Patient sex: M
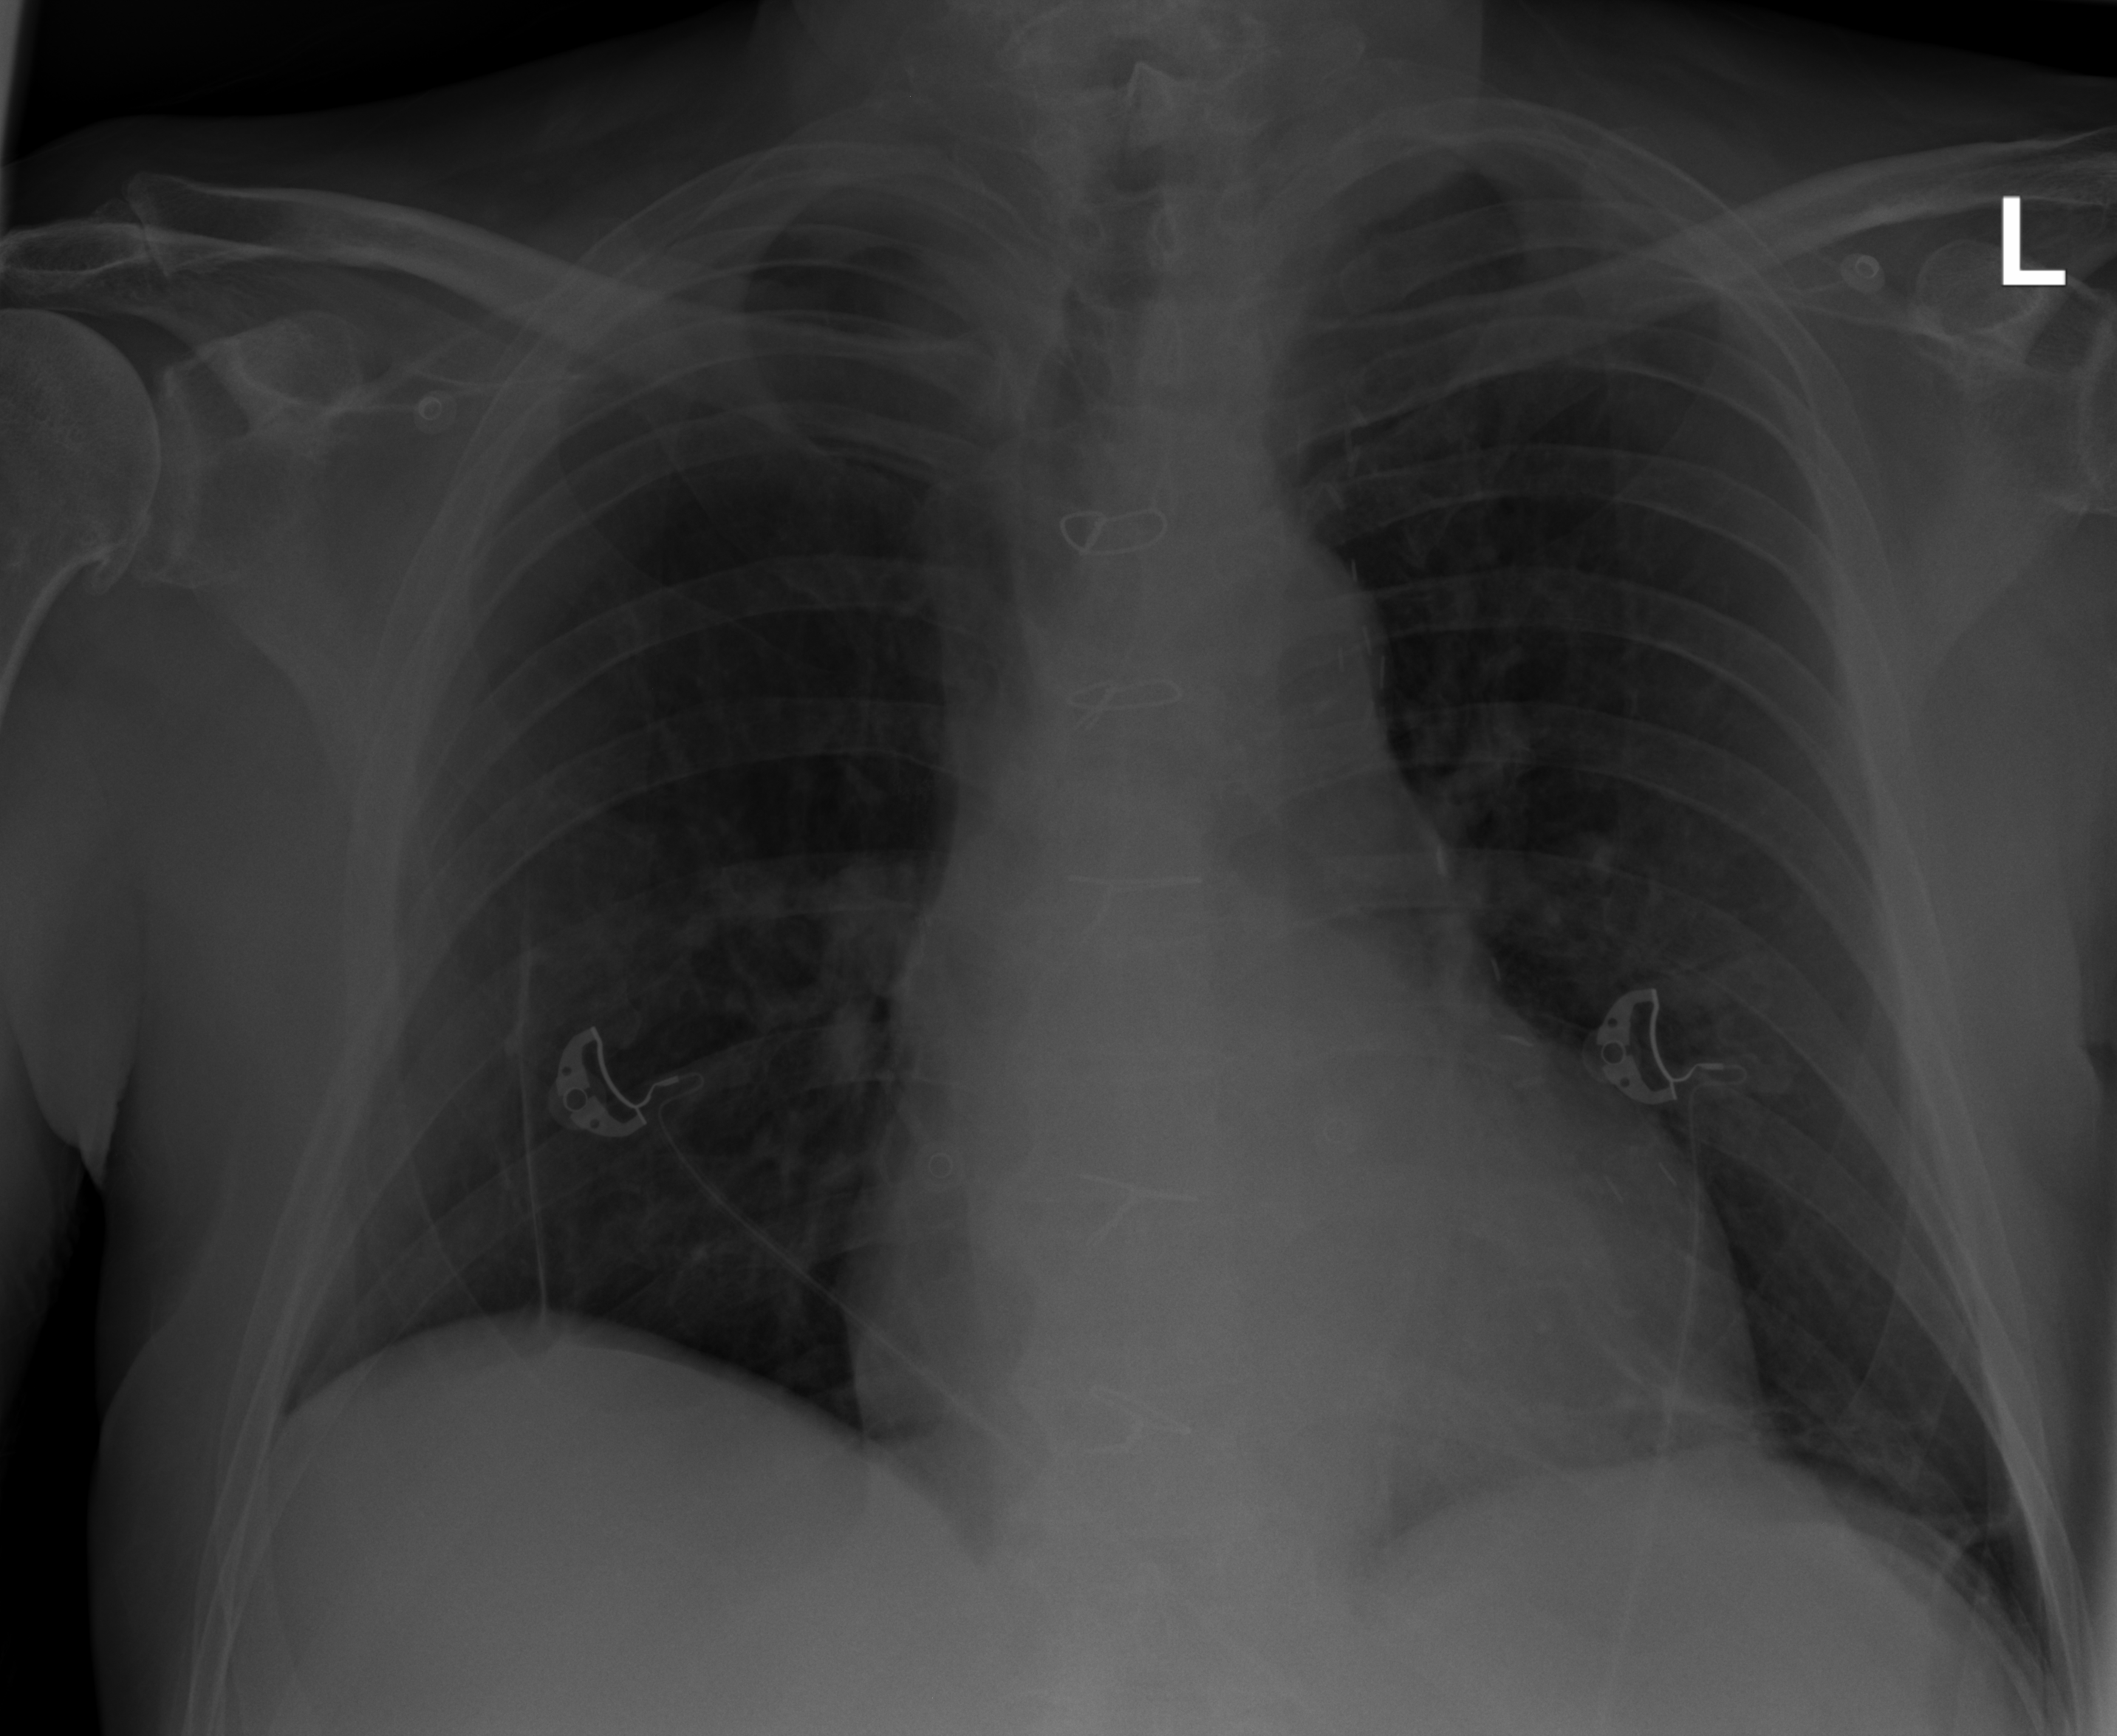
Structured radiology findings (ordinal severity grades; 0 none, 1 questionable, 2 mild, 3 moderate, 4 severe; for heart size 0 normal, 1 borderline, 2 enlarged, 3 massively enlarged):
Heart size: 2
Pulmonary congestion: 1
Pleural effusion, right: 0
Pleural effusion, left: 0
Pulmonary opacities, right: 0
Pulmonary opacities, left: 0
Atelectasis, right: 0
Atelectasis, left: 2